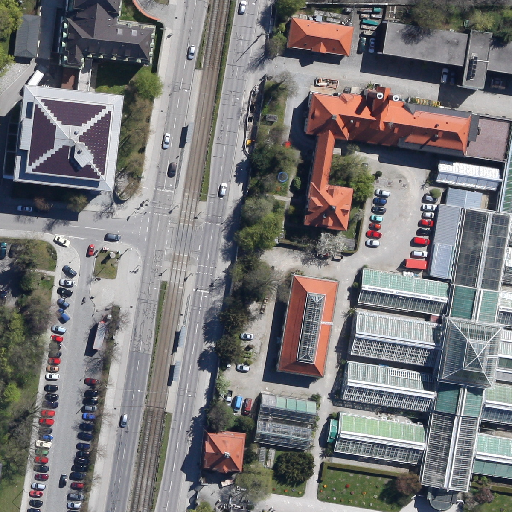
Referring expression: sidewalk